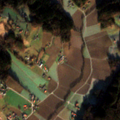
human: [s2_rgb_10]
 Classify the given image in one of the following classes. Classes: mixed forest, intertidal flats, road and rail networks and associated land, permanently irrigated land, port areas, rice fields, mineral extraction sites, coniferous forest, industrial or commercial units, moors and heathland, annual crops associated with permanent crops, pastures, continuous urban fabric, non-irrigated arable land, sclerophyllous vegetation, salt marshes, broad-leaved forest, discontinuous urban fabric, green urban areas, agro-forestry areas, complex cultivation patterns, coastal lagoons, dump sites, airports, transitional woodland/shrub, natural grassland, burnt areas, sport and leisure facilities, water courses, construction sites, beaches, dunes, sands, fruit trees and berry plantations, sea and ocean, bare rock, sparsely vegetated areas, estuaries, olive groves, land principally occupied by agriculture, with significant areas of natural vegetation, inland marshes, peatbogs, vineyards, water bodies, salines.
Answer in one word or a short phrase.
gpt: non-irrigated arable land, complex cultivation patterns, broad-leaved forest, mixed forest